Question: I am making a custom table view which has content 'Static Cells' and style 'Grouped'. I want to insert static contents programatically. I can do init the view by:
'''
MyCustomViewController *myCustomViewController = [[MyCustomViewController alloc] init];
[self.navigationController pushViewController:myCustomViewController animated:TRUE];
'''
I want to make 3 sections in the table view, one section having 2 cells and the other two sections having 1 cell. Have populated dynamics cells previously but no idea on how to deal with this creation of sections and varying number of cells within. Any solutions?

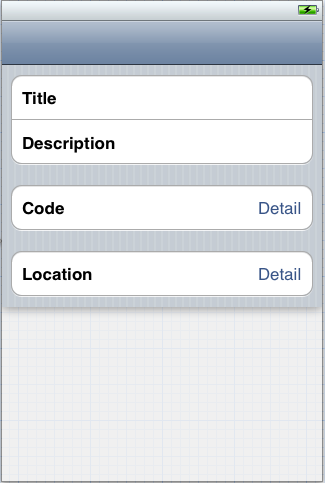
Answer: This should help you!
'''
- (void)viewDidLoad
{
[super viewDidLoad];
NSArray *firstSection = [NSArray arrayWithObjects:@"Red", @"Blue", nil];
NSArray *secondSection = [NSArray arrayWithObjects:@"Orange", @"Green", @"Purple", nil];
NSArray *thirdSection = [NSArray arrayWithObject:@"Yellow"];
NSMutableArray *array = [[NSMutableArray alloc] initWithObjects:firstSection, secondSection, thirdSection, nil];
[self setContentsList:array];
array = nil;
}
- (void)viewWillAppear:(BOOL)animated
{
[super viewWillAppear:animated];
[[self mainTableView] reloadData];
}
- (NSInteger)numberOfSectionsInTableView:(UITableView *)tableView
{
NSInteger sections = [[self contentsList] count];
return sections;
}
- (NSInteger)tableView:(UITableView *)tableView
numberOfRowsInSection:(NSInteger)section
{
NSArray *sectionContents = [[self contentsList] objectAtIndex:section];
NSInteger rows = [sectionContents count];
NSLog(@"rows is: %d", rows);
return rows;
}
- (UITableViewCell *)tableView:(UITableView *)tableView
cellForRowAtIndexPath:(NSIndexPath *)indexPath
{
NSArray *sectionContents = [[self contentsList] objectAtIndex:[indexPath section]];
NSString *contentForThisRow = [sectionContents objectAtIndex:[indexPath row]];
static NSString *CellIdentifier = @"CellIdentifier";
UITableViewCell *cell = [tableView dequeueReusableCellWithIdentifier:CellIdentifier];
if (cell == nil)
{
cell = [[UITableViewCell alloc] initWithStyle:UITableViewCellStyleDefault reuseIdentifier:CellIdentifier];
}
[[cell textLabel] setText:contentForThisRow];
return cell;
}
#pragma mark -
#pragma mark UITableView Delegate Methods
- (void)tableView:(UITableView *)tableView
didSelectRowAtIndexPath:(NSIndexPath *)indexPath
{
[tableView deselectRowAtIndexPath:indexPath animated:YES];
}
'''